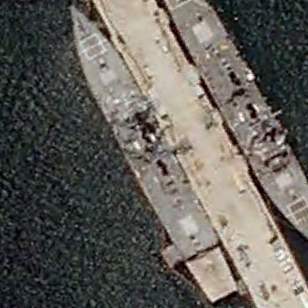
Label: destroyer